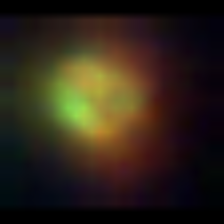
Taxon: NanoPlankton
Group: Other